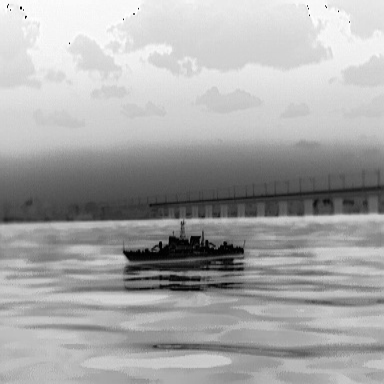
There is a warship in the infrared image.